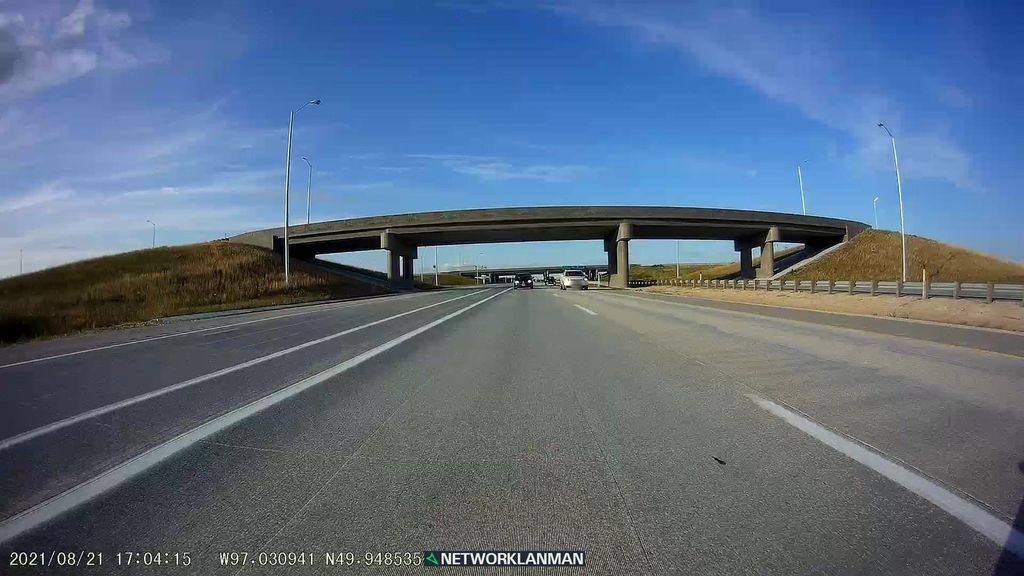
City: winnipeg